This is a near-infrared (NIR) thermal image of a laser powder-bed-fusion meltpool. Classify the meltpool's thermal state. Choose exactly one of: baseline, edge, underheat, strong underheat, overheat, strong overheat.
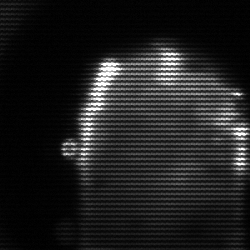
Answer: baseline